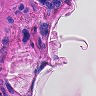
Metastatic tissue present: yes